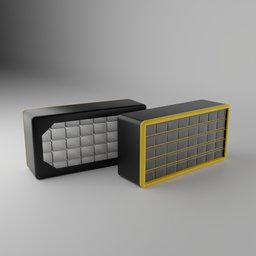
Label: furniture